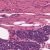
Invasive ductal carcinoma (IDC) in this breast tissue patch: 0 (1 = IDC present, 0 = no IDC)